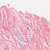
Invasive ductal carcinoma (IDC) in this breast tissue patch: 1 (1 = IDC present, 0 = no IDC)